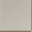
Piece: xx